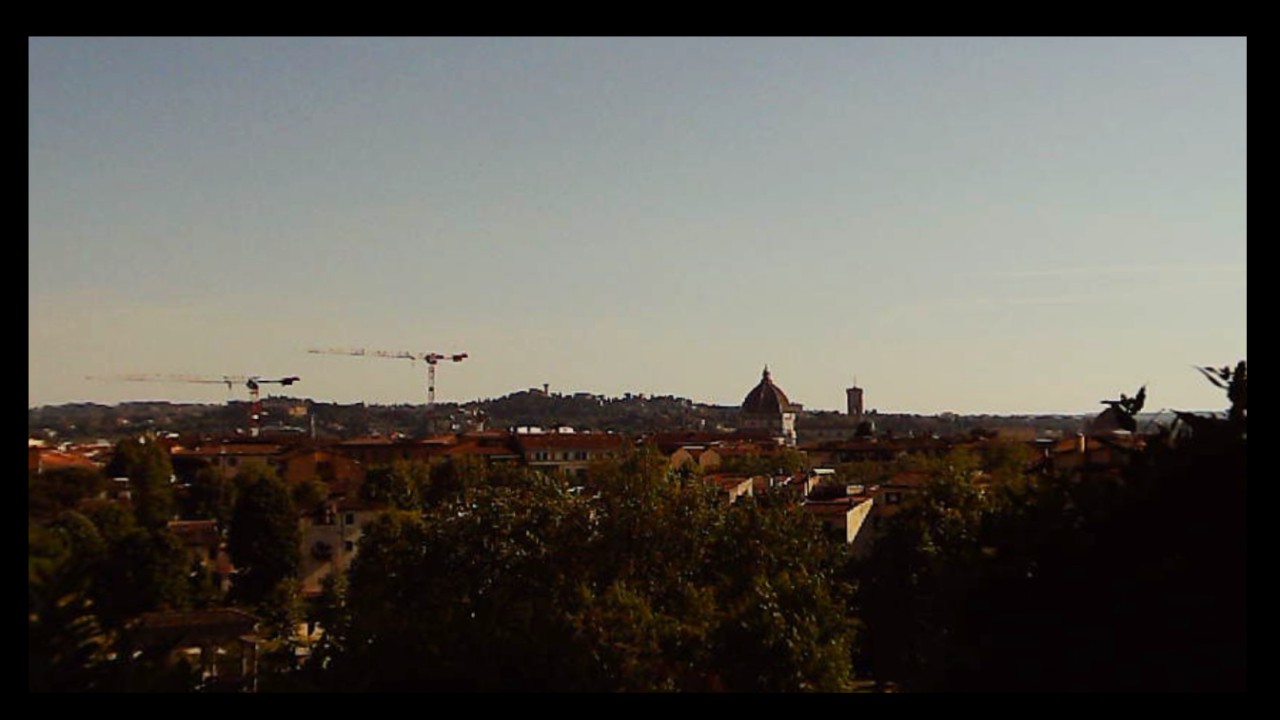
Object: Betafpv air75